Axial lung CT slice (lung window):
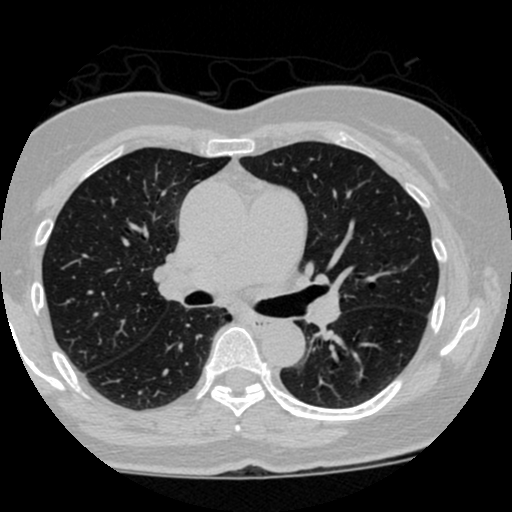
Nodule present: no